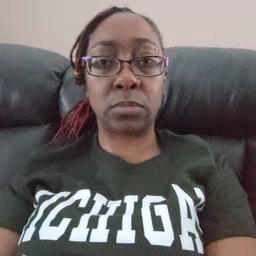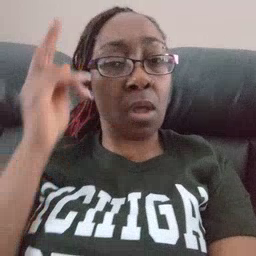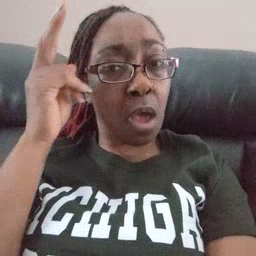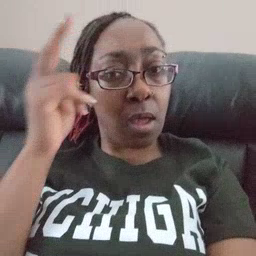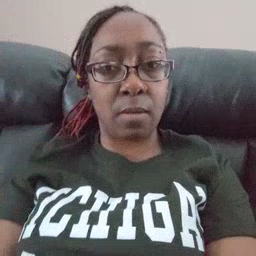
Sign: uncle